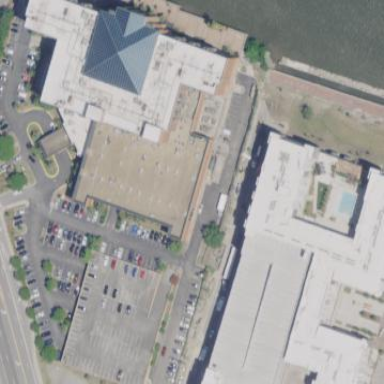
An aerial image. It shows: Part of building.